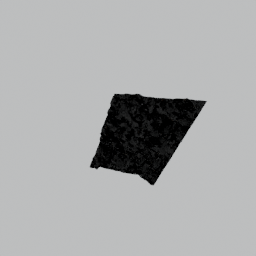
Label: nature